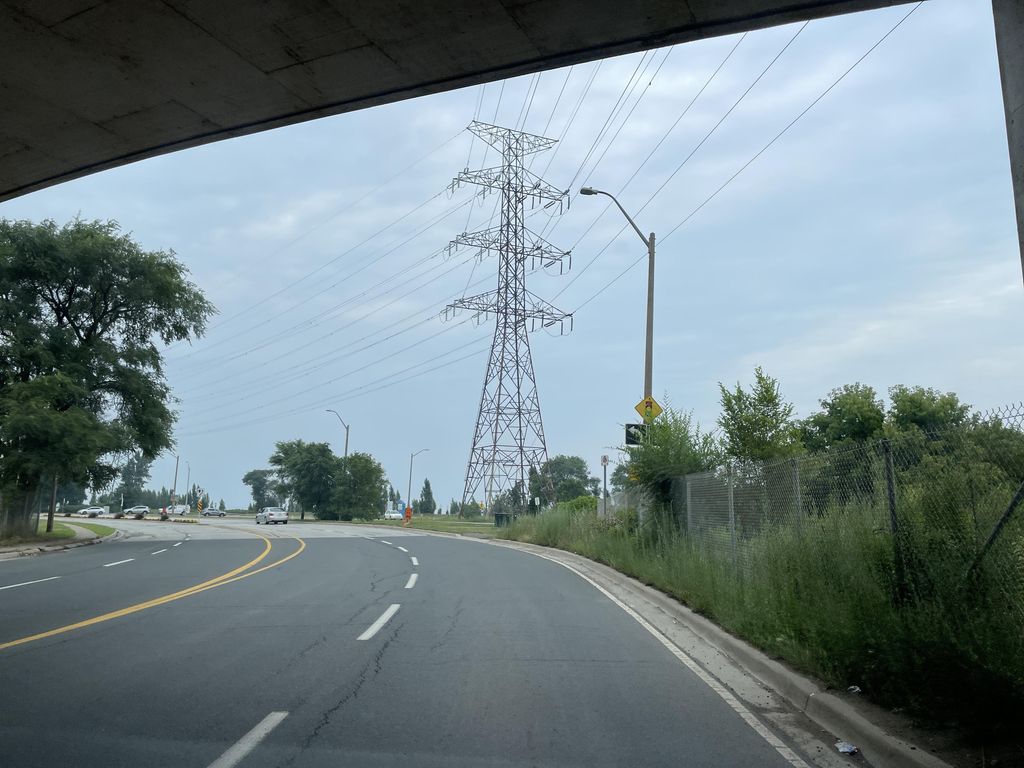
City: hamilton